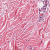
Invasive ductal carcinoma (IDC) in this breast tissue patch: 0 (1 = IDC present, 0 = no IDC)